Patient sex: M
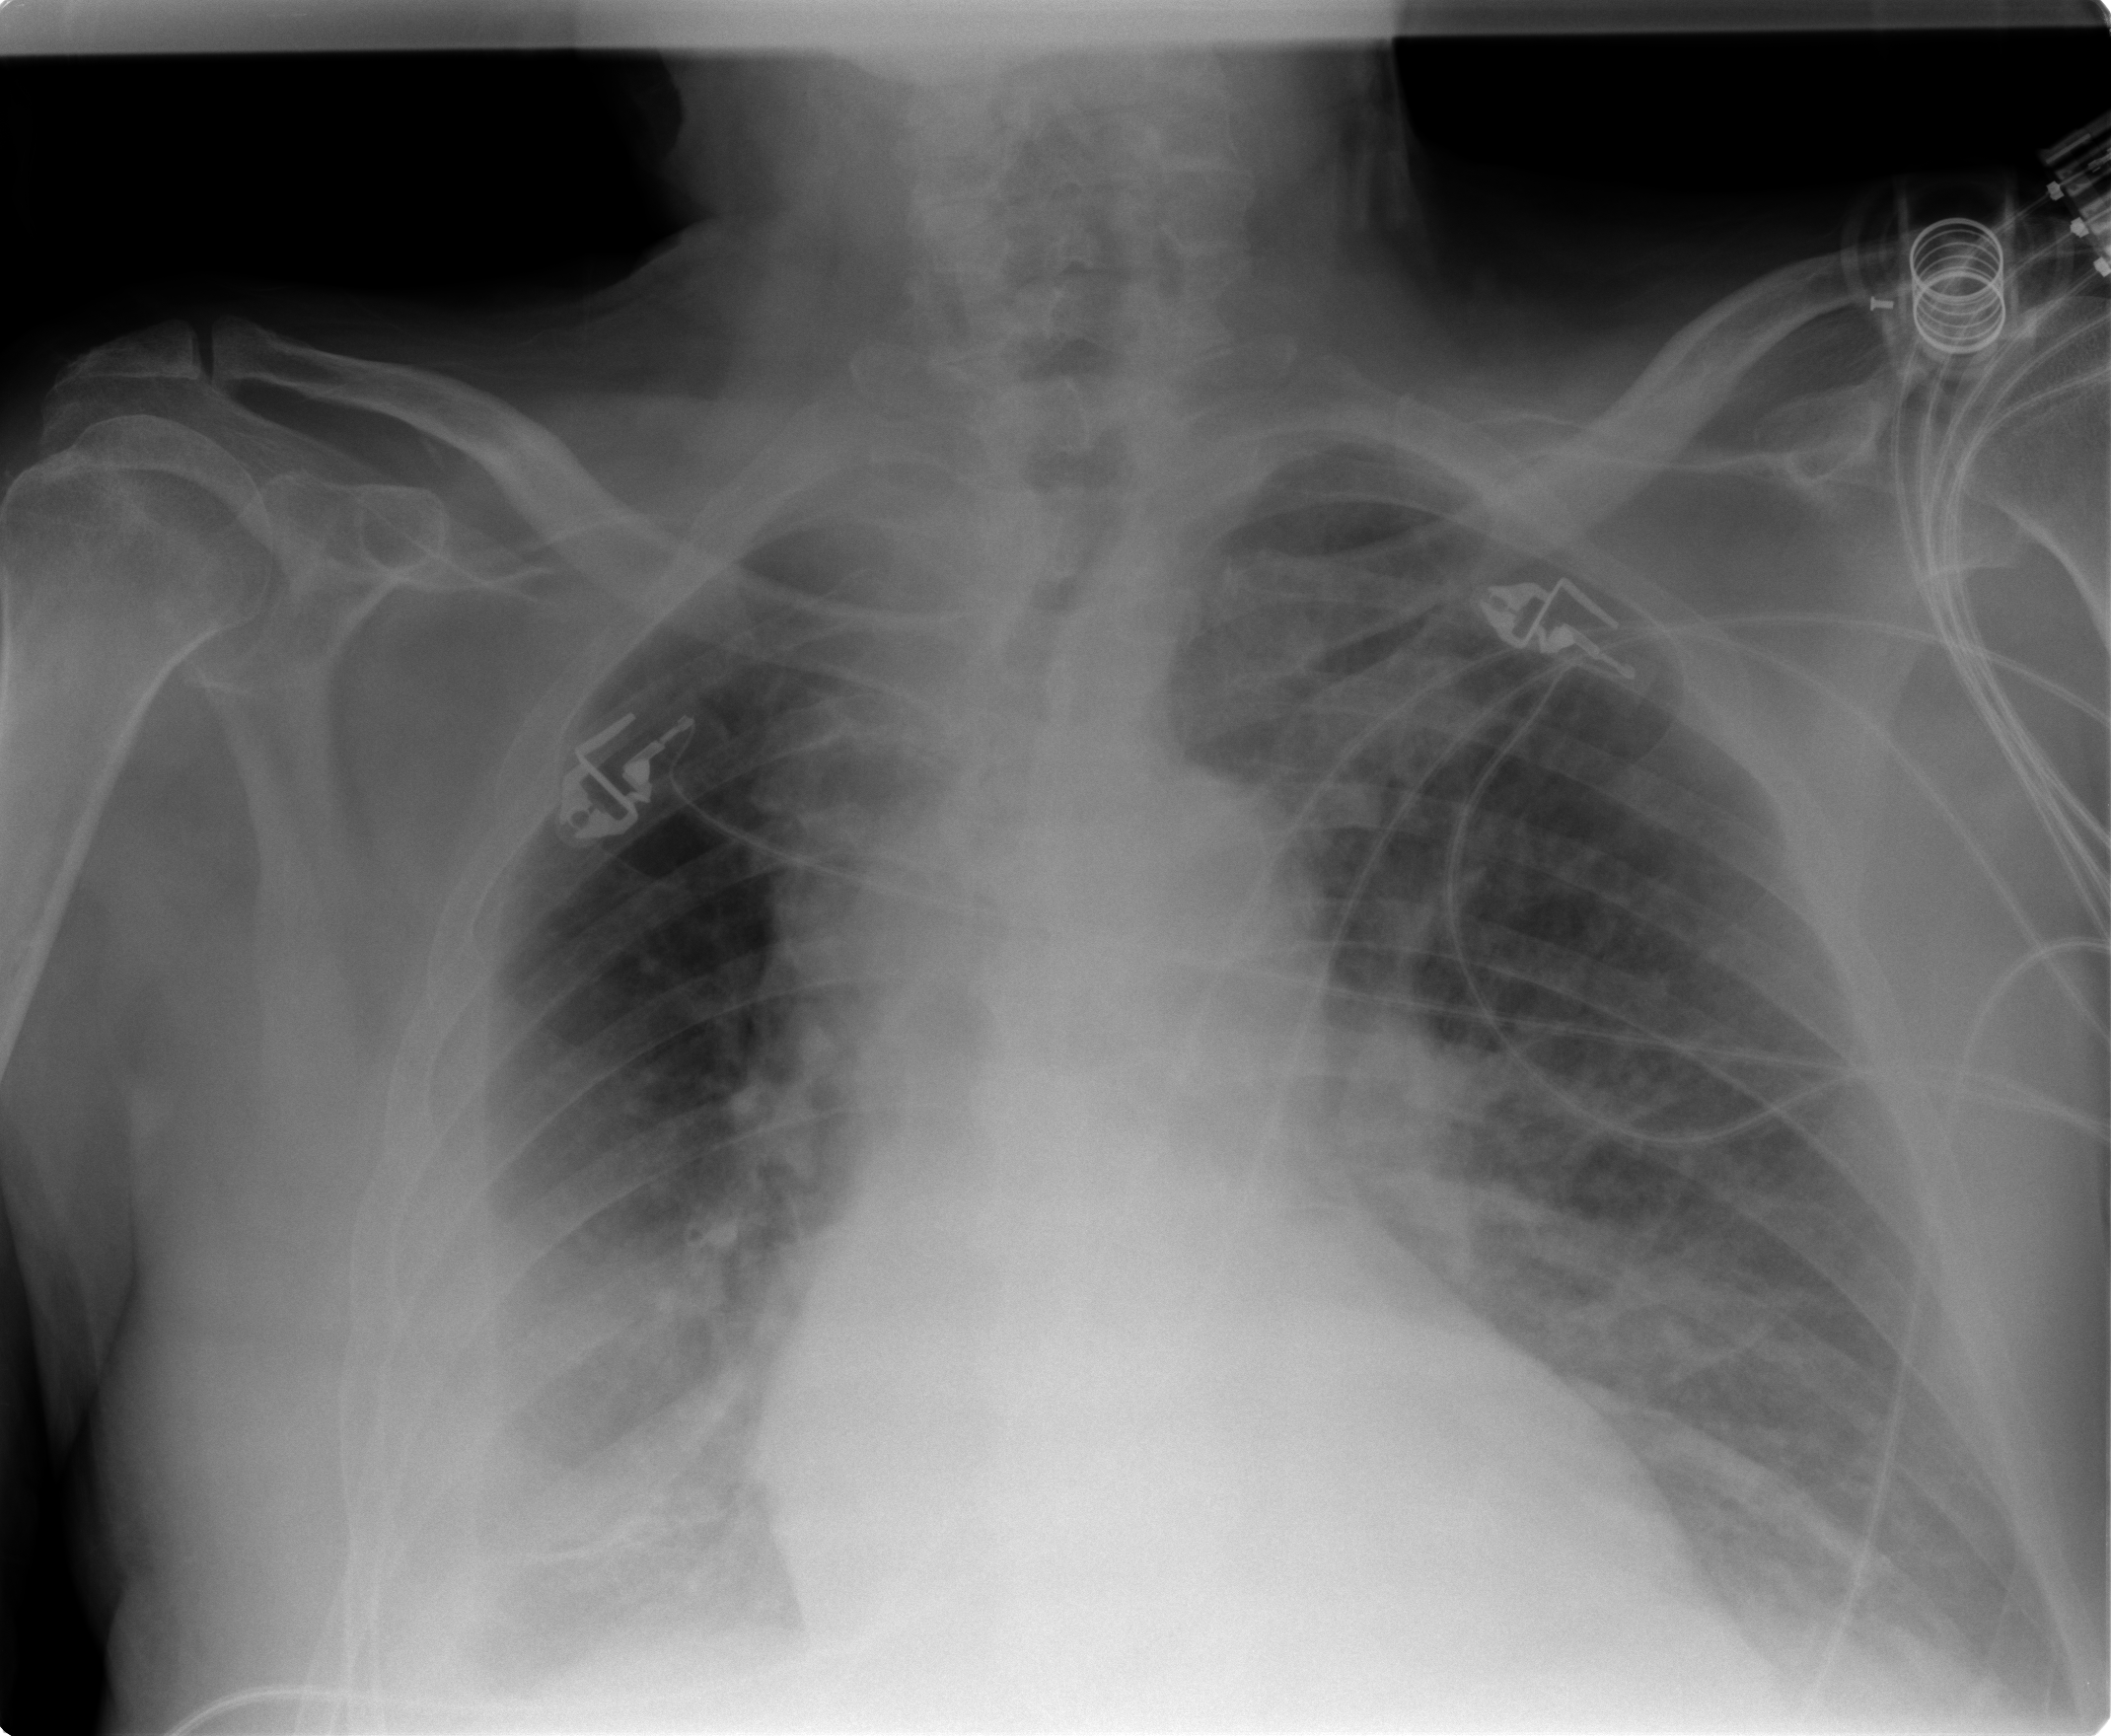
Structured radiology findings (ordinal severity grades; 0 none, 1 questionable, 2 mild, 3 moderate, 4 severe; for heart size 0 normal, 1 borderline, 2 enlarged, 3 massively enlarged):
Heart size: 1
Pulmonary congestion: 1
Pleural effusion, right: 2
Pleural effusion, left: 1
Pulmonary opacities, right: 0
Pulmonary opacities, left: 0
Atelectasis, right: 2
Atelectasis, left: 2